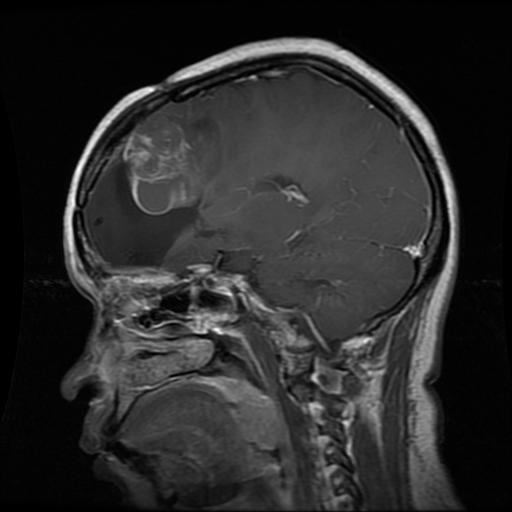
Label: glioma